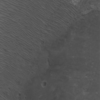
Label: not_dusty